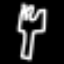
Label: fork